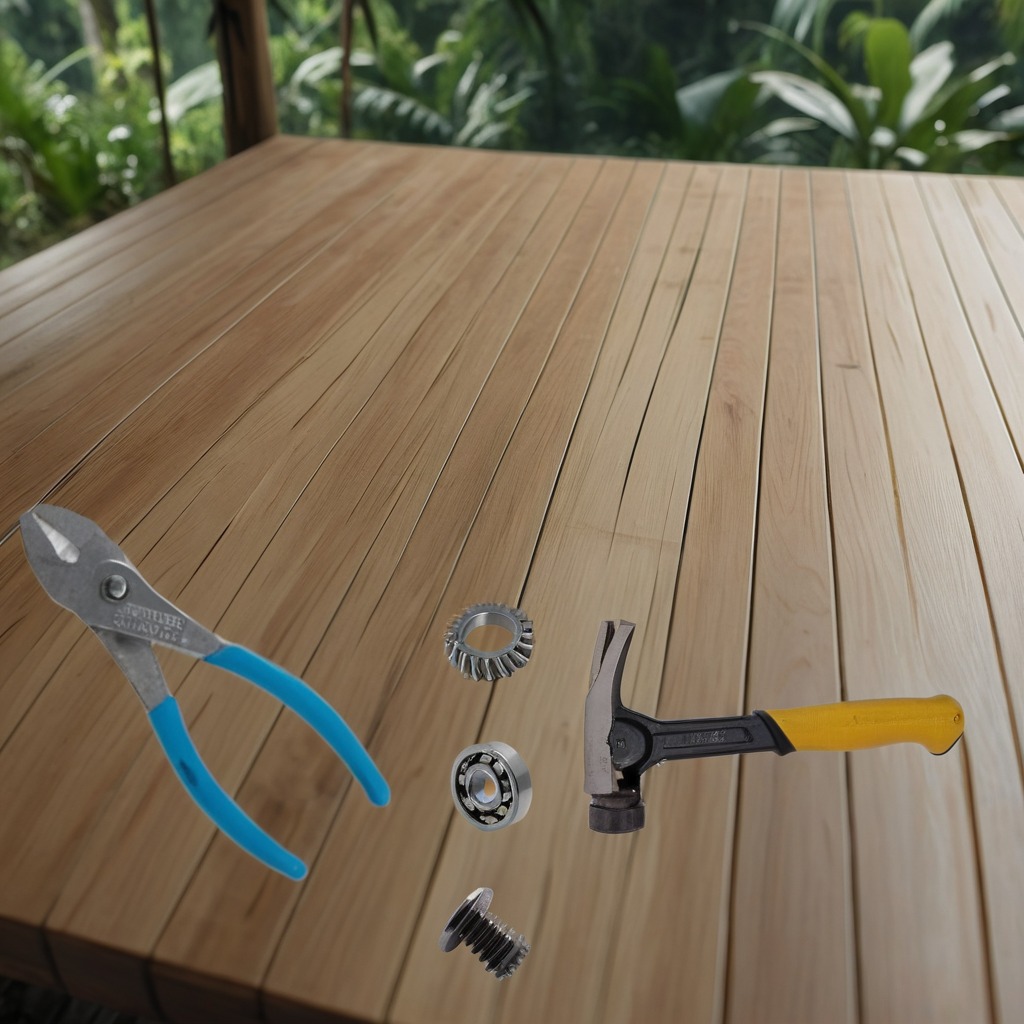
A ball bearing, a gear, a hammer, a screw, and pliers are lying on a wooden table.